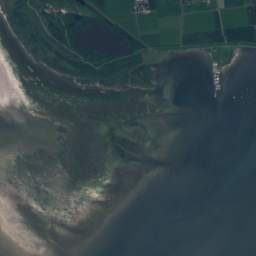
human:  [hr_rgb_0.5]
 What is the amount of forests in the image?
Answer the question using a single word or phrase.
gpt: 8

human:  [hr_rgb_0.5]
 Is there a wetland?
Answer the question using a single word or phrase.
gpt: yes

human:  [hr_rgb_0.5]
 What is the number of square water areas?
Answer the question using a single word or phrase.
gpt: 1

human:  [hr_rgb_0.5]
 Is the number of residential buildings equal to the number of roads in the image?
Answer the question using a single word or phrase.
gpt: no

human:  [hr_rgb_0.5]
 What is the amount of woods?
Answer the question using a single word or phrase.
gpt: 1

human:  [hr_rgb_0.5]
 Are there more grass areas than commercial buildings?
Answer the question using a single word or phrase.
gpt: yes

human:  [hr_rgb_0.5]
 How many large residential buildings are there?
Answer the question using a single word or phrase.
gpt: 0

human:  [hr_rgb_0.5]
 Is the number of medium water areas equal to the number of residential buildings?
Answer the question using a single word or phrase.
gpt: no

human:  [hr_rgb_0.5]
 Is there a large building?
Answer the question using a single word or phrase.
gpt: no

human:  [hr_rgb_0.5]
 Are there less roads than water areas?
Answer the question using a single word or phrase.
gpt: no

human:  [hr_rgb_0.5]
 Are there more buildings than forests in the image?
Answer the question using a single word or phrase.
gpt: yes

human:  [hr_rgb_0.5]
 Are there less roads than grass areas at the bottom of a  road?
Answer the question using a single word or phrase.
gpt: no

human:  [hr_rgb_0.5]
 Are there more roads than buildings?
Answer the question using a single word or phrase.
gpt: yes

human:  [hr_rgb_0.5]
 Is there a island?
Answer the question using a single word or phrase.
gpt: yes

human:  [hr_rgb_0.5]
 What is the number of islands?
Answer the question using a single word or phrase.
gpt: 1

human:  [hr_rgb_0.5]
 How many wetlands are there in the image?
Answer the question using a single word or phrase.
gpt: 1

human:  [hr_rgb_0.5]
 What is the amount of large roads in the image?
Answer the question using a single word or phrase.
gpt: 0

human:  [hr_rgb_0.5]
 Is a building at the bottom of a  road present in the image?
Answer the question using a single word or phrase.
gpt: yes

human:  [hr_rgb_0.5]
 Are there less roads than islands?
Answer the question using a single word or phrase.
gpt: no

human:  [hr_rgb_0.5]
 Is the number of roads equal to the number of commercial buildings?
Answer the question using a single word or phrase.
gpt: no

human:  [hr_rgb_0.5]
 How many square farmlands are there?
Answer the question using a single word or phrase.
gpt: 0

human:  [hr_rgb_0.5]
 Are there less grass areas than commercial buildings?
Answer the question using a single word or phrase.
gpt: no

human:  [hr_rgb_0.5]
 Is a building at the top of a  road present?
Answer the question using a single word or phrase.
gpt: yes

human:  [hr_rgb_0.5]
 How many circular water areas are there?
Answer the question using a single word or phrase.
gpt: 1

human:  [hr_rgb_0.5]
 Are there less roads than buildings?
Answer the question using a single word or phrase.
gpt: no

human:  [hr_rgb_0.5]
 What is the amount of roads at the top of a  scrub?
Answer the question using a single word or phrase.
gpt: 36

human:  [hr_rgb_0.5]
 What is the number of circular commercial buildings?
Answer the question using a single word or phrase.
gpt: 0

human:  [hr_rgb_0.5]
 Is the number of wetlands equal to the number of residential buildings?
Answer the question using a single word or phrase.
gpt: no

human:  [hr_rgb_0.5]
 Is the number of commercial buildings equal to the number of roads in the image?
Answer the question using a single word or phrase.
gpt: no

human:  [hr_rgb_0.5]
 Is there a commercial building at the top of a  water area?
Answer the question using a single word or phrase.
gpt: yes

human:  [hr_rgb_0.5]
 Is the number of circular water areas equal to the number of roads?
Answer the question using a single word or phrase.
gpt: no

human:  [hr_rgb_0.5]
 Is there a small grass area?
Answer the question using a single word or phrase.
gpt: no

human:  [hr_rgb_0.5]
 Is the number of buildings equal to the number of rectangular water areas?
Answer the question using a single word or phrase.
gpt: no

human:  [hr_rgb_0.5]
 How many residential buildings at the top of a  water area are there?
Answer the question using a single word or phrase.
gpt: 22

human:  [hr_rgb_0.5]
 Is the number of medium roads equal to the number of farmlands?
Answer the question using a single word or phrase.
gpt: no

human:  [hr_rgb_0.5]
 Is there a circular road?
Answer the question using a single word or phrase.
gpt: no